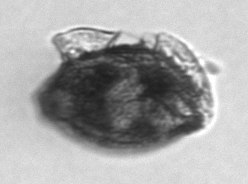
Label: Dinophysis_norvegica